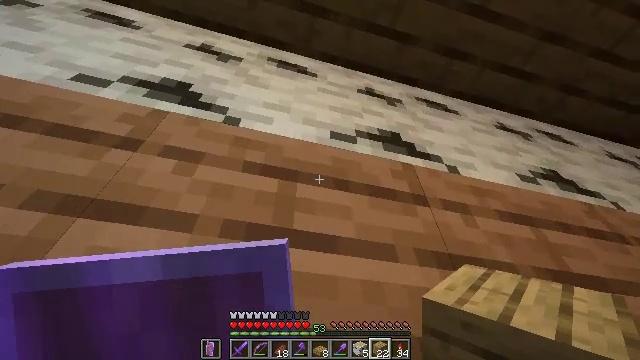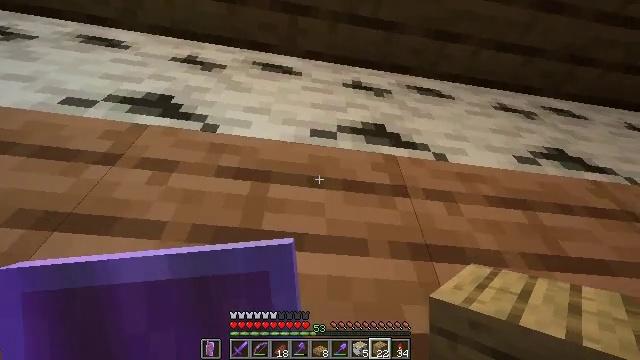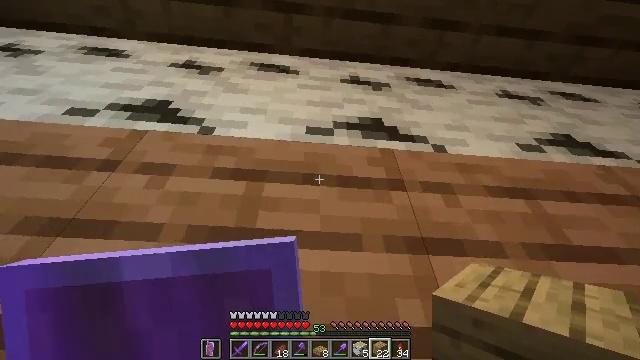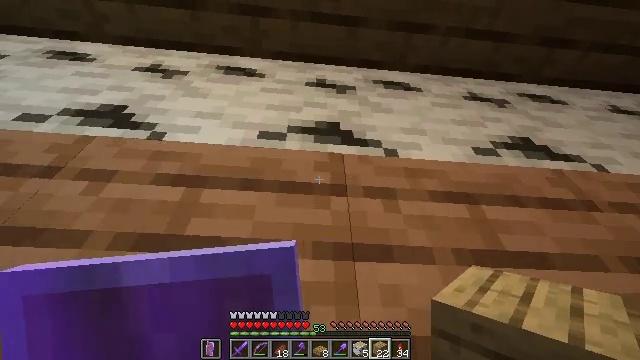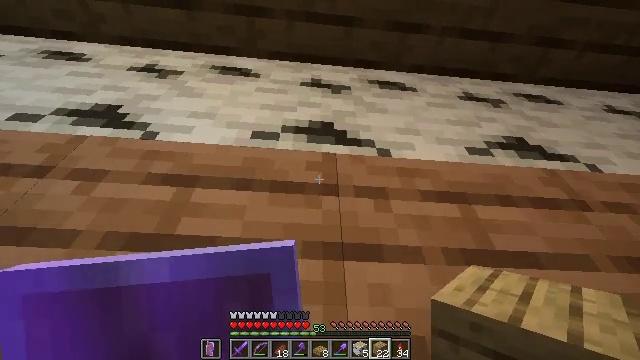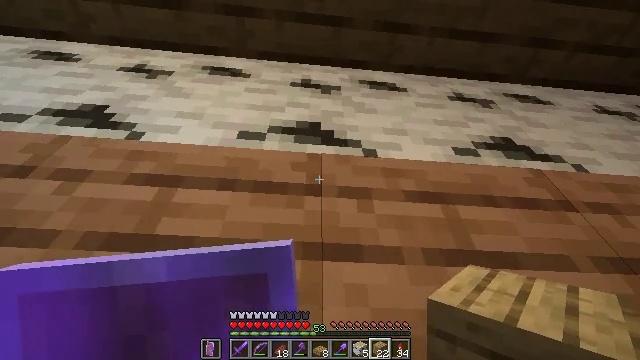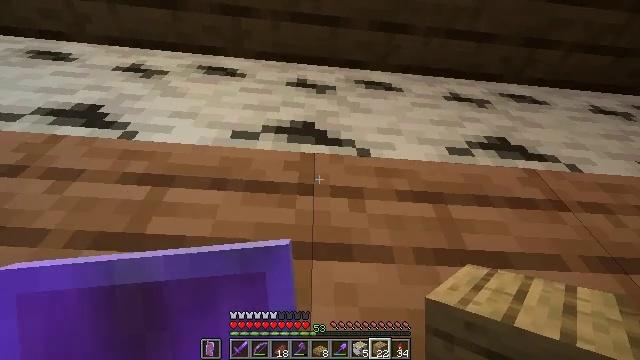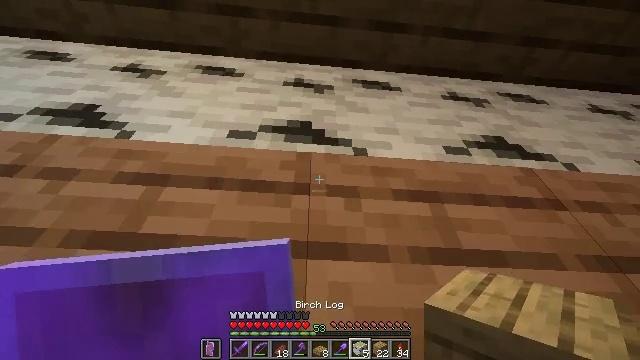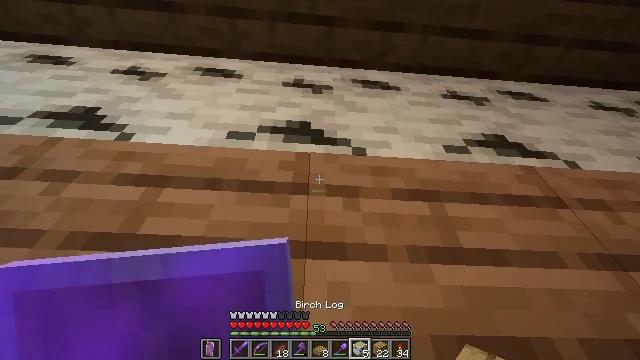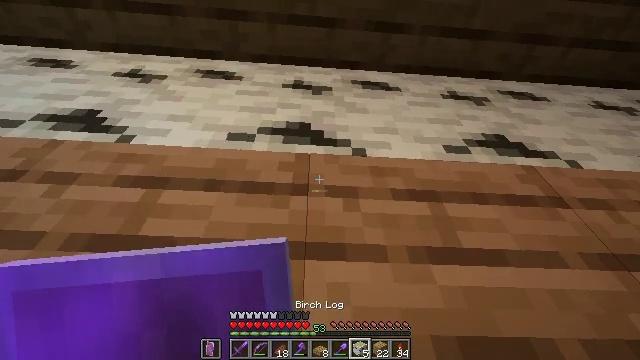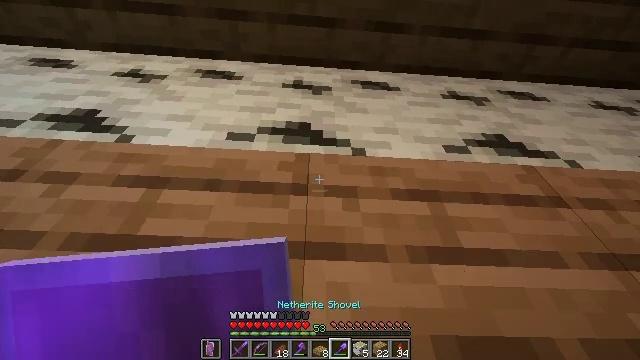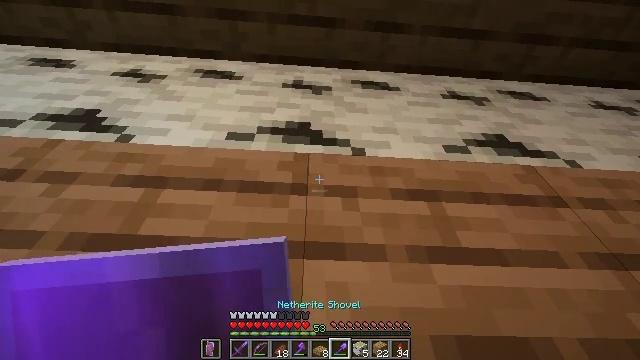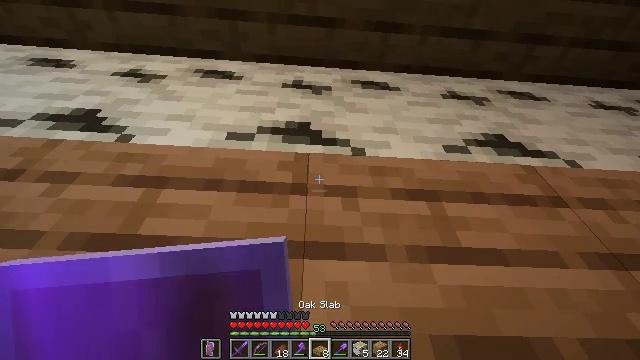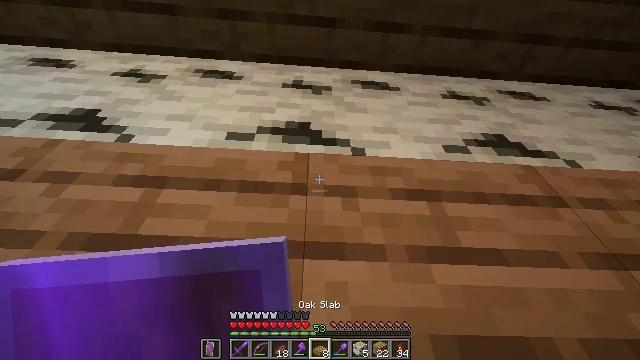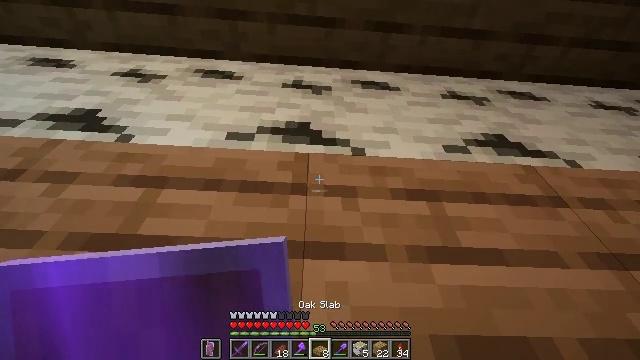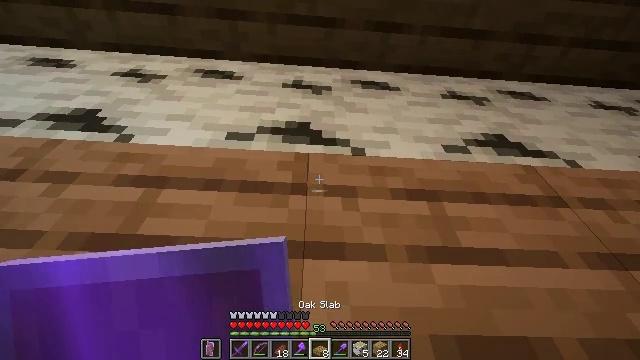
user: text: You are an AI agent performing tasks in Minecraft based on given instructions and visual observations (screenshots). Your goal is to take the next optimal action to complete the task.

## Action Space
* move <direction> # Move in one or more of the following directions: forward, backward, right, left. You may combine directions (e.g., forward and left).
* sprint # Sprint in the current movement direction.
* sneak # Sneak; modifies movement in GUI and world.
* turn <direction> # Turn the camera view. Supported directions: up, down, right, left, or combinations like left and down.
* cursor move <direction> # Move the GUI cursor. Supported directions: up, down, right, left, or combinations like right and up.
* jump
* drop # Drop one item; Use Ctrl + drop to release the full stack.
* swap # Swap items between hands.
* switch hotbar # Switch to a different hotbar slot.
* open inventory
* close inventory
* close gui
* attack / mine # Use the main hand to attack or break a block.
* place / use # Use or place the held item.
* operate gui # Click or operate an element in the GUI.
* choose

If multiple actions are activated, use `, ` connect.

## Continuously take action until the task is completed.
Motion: motion action
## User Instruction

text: Harvest birch logs from birch trees.
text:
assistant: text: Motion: move right, turn left
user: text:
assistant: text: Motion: move right, turn left
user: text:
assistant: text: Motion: no_op
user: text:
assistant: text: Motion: no_op
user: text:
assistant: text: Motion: no_op
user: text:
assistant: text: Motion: no_op
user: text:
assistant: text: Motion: no_op
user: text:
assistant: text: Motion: no_op
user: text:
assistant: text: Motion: no_op
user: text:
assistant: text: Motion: no_op
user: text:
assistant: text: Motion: no_op
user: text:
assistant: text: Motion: no_op
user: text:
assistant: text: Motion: no_op
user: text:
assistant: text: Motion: no_op
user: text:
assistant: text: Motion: no_op
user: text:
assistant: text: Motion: no_op
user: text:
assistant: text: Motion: no_op
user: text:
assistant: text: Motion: no_op
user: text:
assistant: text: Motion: no_op
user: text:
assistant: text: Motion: no_op
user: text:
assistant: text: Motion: no_op
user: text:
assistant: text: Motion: no_op
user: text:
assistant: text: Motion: no_op
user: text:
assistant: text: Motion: move right
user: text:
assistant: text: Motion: move right
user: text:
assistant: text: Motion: move right
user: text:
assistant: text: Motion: move right
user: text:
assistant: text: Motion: no_op
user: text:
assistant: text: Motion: no_op
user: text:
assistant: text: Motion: no_op